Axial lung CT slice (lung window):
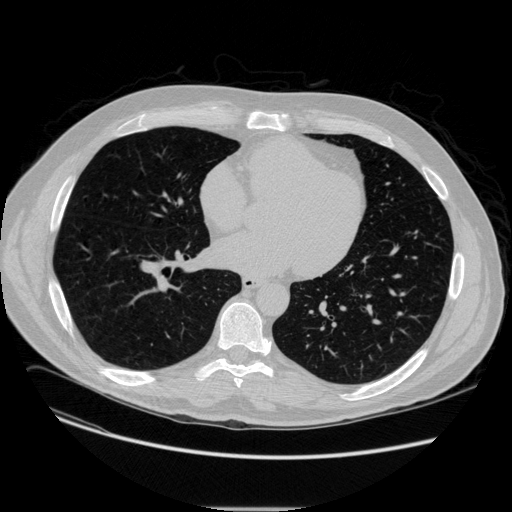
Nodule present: no